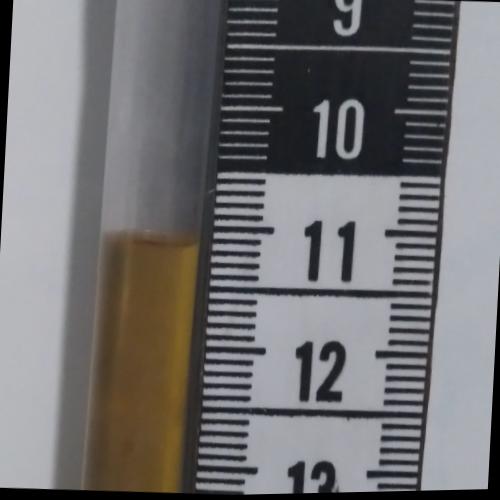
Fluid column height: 11.1 cm